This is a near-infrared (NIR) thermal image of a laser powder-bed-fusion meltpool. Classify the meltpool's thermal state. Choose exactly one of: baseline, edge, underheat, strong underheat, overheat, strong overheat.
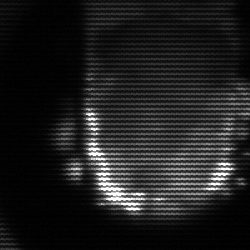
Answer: baseline